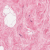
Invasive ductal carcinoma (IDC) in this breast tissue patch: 0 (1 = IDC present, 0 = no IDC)